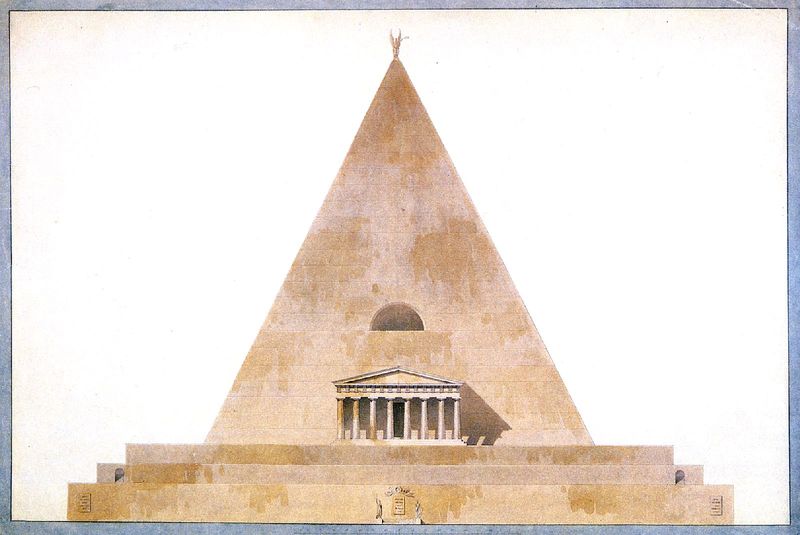
Titel: Projekt eines Denkmals für Napoleon auf dem Monte Cenisio
Künstler: Giannantonio Selva
Schlagwörter: blau, flügel, schatten, weiß, aquarell, dreieck, braun, schwarz, säule, säulen, zeichnung, beige, sockel, spitze, stein, figur, engel, schrift, bogen, fassade, hellbraun, giebel, treppe, tafel, inschrift, stufen, eingang, schild, radierung, halbkreis, halbrund, wappen, öffnung, antik, schwingen, tempel, dorisch, pyramide, grabmal, tympanon, schrifttafeln, schemazeichnung, eingange, tüen